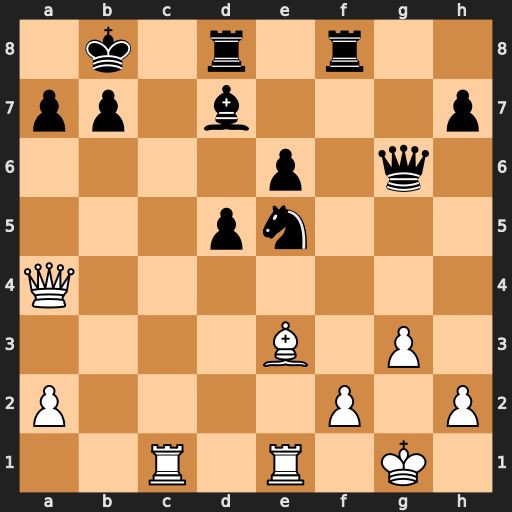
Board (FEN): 1k1r1r2/pp1b3p/4p1q1/3pn3/Q7/4B1P1/P4P1P/2R1R1K1
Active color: w
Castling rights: -
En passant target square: -
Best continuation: Qxa7#